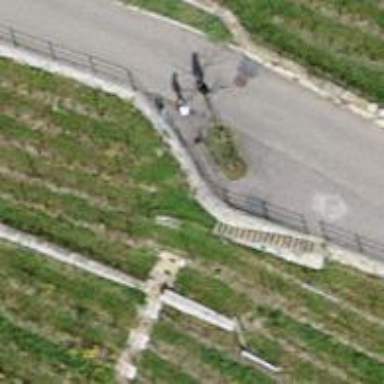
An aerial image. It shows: Bench.